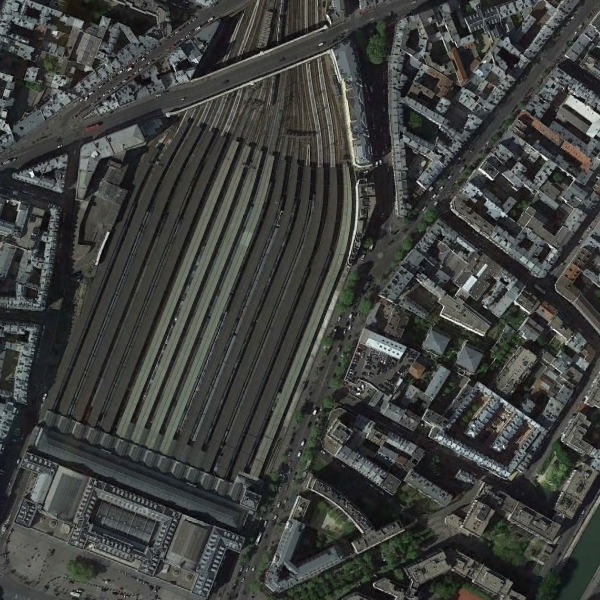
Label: RailwayStation